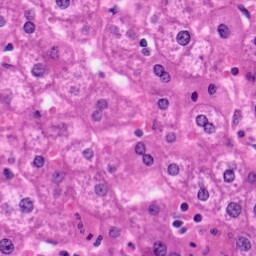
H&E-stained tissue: Liver